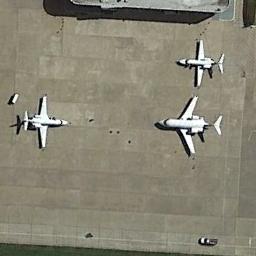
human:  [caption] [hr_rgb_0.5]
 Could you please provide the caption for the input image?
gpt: The three planes were parked head-to-head .

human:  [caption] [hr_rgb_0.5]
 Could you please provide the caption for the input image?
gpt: Three planes and a car were stopped on the open place .

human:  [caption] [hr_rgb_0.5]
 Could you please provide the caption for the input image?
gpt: A big plane and a small one parked face to face and another small plane next to this big plane .

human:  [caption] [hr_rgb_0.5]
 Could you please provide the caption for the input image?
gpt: Three airplanes of different sizes were parked in the open space beside the building .

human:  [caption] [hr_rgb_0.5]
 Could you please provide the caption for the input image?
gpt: Three planes are between the green space and the building .